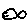
Label: fish